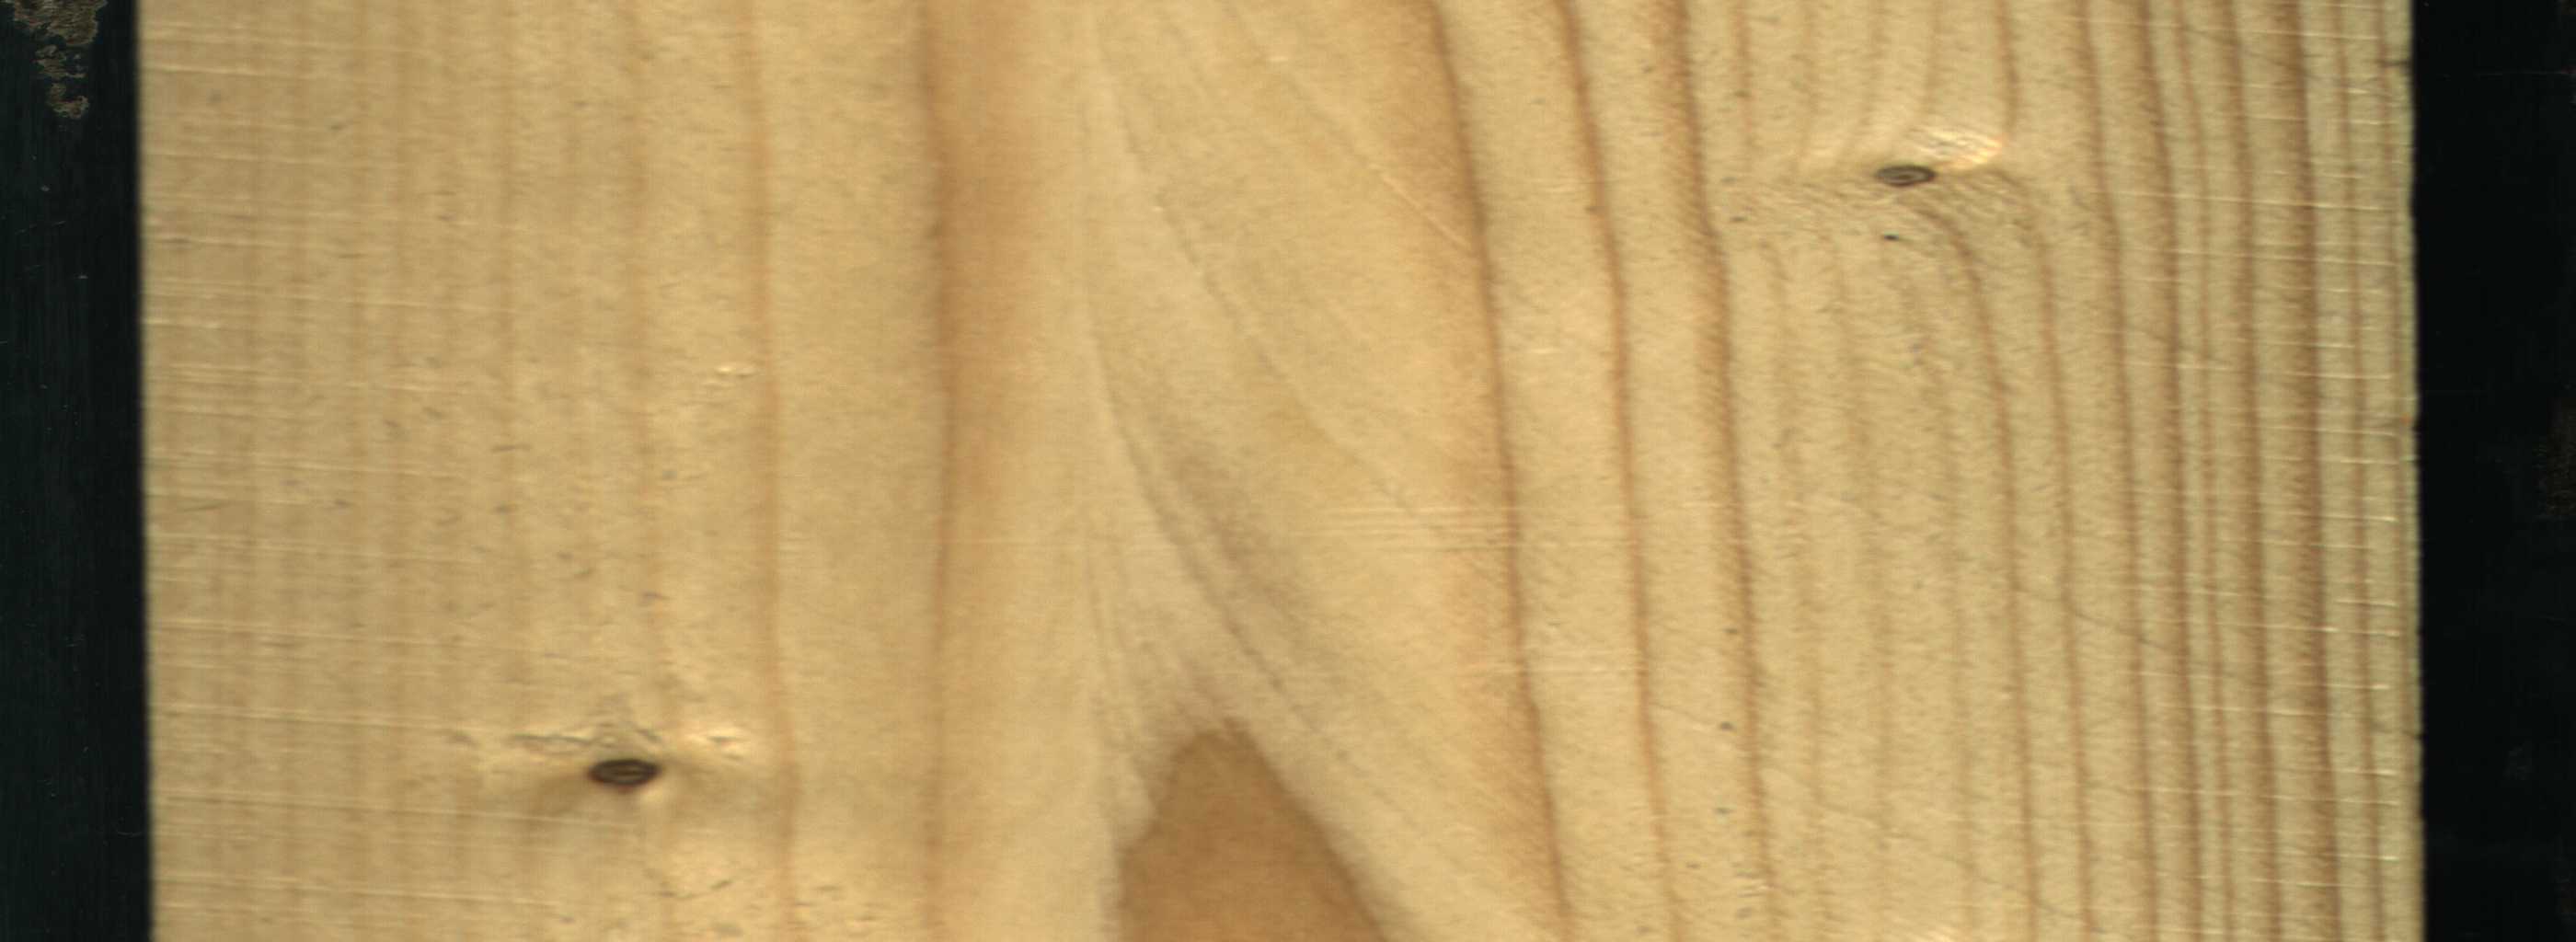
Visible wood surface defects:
Dead_Knot
Dead_Knot